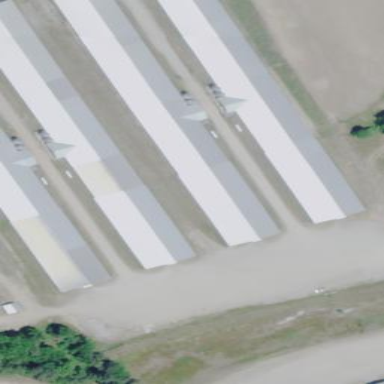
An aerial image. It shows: Farm auxiliary building.